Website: walmart
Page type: review-order
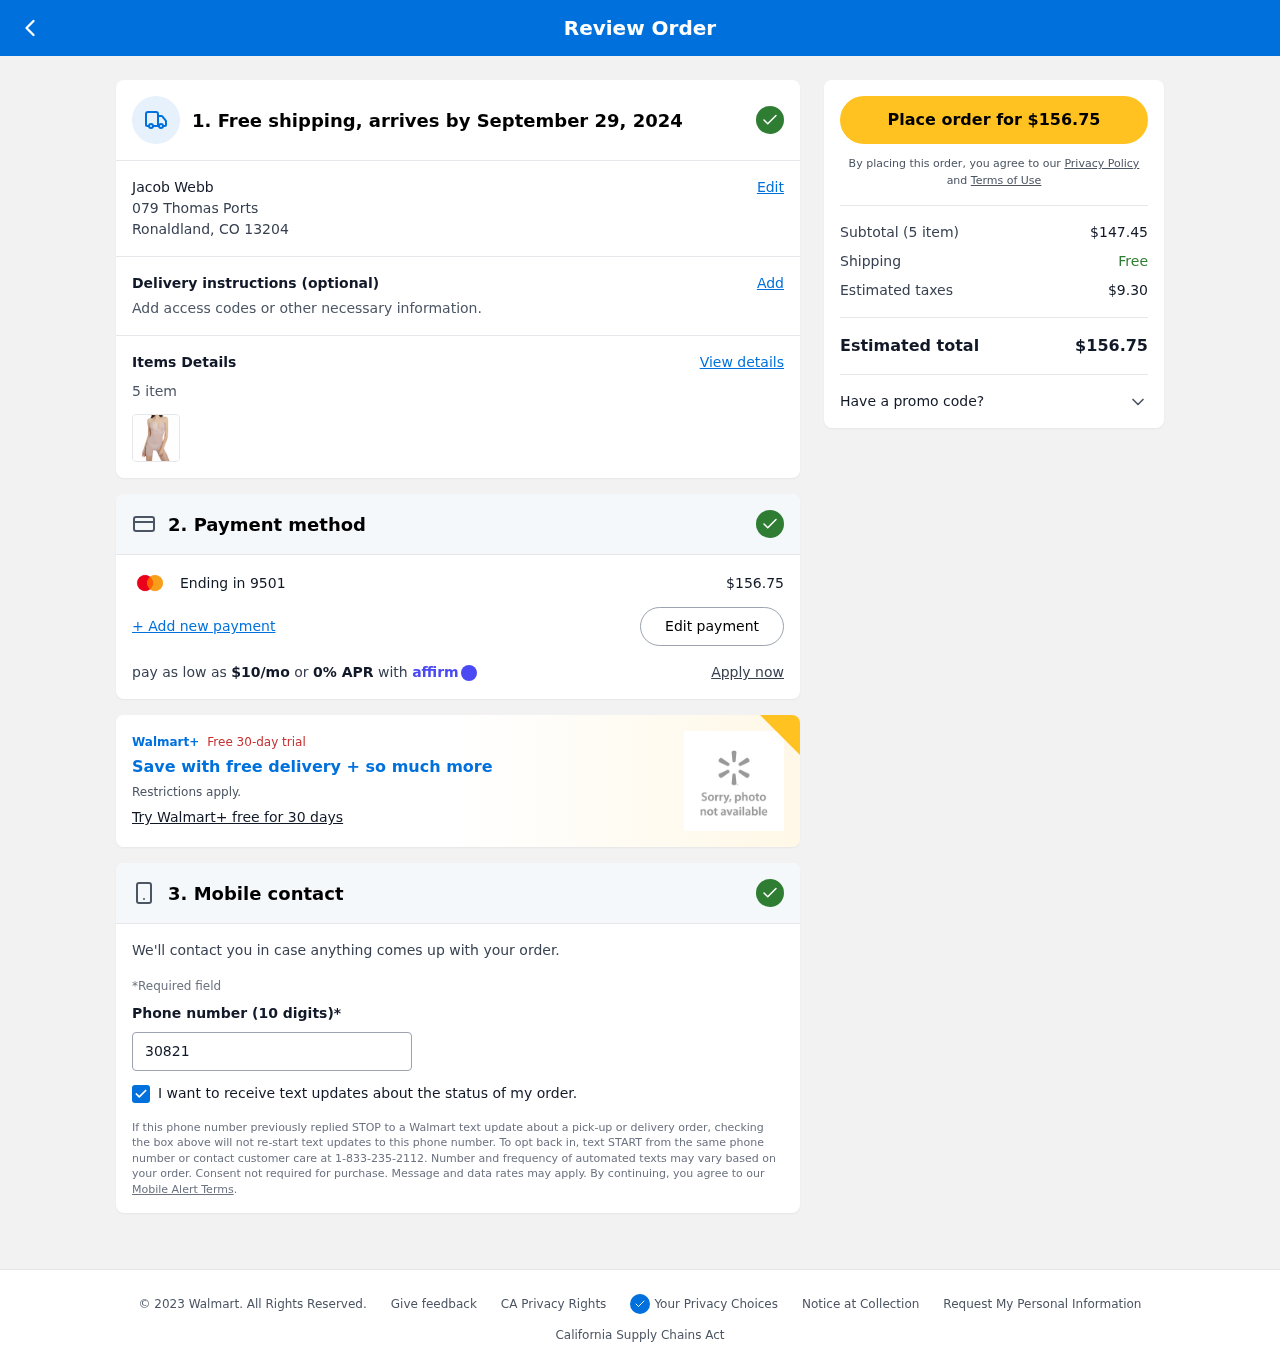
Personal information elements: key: PII_CARD_LAST4
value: Ending in 9501
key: PII_CITY_STATE_ZIP
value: Ronaldland, CO 13204
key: PII_FULLNAME
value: Jacob Webb
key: PII_PHONE
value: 3082136278
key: PII_STREET
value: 079 Thomas Ports
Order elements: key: ORDER_DELIVERY_DATE
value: September 29, 2024
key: ORDER_NUM_ITEMS
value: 5 item
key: ORDER_NUM_ITEMS
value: Subtotal (5 item)
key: ORDER_TOTAL
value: $156.75
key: ORDER_TOTAL
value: Place order for $156.75
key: ORDER_MONTHLY_PAYMENT
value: $10/mo
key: ORDER_SUBTOTAL
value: $147.45
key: ORDER_TAX
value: $9.30